Question: I need to create a dropdown with "change password" section in it, the dropdown is supposed to appear on click, let the user change the password and close when the button is clicked again.
This is how it looks like at the moment:

The popup closes as soon as the user clicks on it, so the user cannot update the password.
I know it might be a dumb question, but I'm new to programming and just learning..
This is what I got so far:
'''
$('.ui.dropdown')
.dropdown({
on: 'click'
})
<div className="ui dropdown link item" tabIndex="0" href="/Account/Profile">Hi {this.props.username}
<div className="menu">
<div className="item">
<ChangePassword/>
</div>
</div>
</div>
'''
Thank you so much in advance!
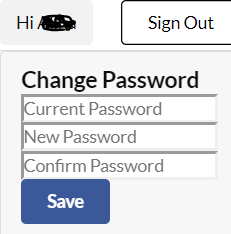
Answer: I'll just point out why this is happening for you, there's a few updates you could make to your code but I'll let you figure that out as you go :)
Firstly, 'onClick()' will trigger whenever a mouse click occurs on the element you've set it on, as well as all the children of that element:
e.g (this is just semi-psuedo)
'<div onClick={} > <button /> <button /> </div>'
In this case, onClick will trigger when you click the parent div which, on the page, will be wrapping both buttons.
If you've set the method to trigger when the ui-dropdown component is clicked, this will occur whether the drop down is open or not.
The usual way to do this would have two separate components:
1. Button (The thing you click on to open the dropdown)
2. The Dropdown
If you put the onClick function on the Button element, but have it activate the Dropdown element, your problem will be solved :)
I am trying to be as clear as possible without just downright fixing it for you, let me know if you need any more clarity!